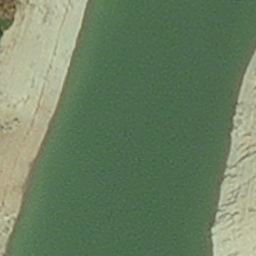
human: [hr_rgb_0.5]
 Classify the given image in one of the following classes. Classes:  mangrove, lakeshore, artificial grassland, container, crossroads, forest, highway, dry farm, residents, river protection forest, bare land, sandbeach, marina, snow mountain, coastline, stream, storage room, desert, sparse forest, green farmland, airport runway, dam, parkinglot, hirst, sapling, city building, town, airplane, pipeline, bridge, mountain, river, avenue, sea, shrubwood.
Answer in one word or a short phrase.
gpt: hirst